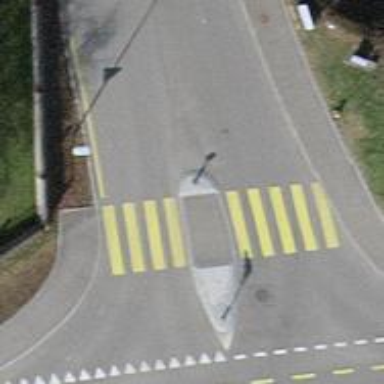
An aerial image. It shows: Marked crossing with zebra sign and island in the middle.